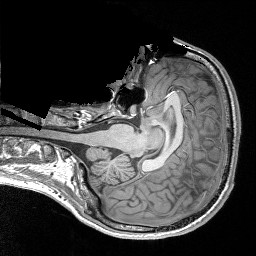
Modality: T1w
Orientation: axial